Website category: phone
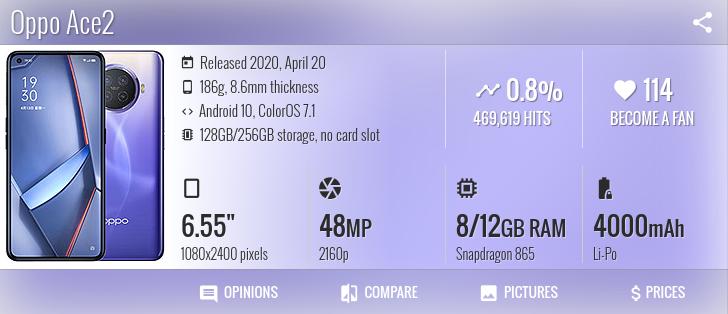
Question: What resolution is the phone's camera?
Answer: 2160p

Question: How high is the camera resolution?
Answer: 2160p

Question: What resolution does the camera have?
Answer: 2160p

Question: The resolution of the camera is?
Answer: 2160p

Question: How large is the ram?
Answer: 8/12 GB RAM

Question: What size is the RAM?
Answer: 8/12 GB RAM

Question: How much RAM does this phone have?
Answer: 8/12 GB RAM

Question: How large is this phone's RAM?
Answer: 8/12 GB RAM

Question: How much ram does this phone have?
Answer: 8/12 GB RAM

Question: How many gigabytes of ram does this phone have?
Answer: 8/12 GB RAM

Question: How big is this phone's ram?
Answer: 8/12 GB RAM

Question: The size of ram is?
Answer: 8/12 GB RAM

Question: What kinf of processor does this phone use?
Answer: Snapdragon 865

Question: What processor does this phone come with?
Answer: Snapdragon 865

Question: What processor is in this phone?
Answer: Snapdragon 865

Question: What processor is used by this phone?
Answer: Snapdragon 865

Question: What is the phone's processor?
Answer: Snapdragon 865

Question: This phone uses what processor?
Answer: Snapdragon 865

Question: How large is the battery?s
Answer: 4000 mAh

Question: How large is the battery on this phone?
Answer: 4000 mAh

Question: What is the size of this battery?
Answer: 4000 mAh

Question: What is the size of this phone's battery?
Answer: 4000 mAh

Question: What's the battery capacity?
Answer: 4000 mAh

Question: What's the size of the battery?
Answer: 4000 mAh

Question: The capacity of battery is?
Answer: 4000 mAh